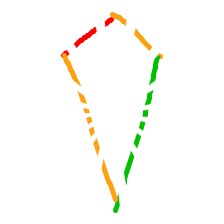
Shape: kite